Field crop: tomato
Growth stage: 1
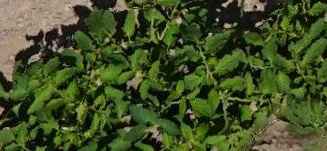
Species: tomato